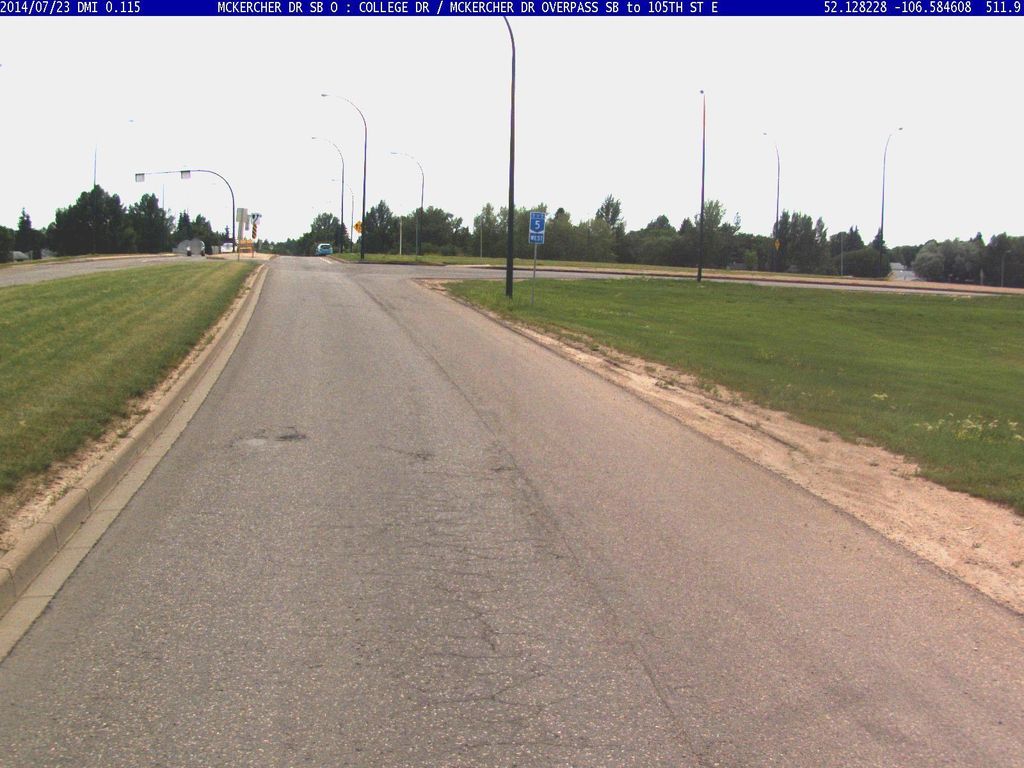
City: saskatoon